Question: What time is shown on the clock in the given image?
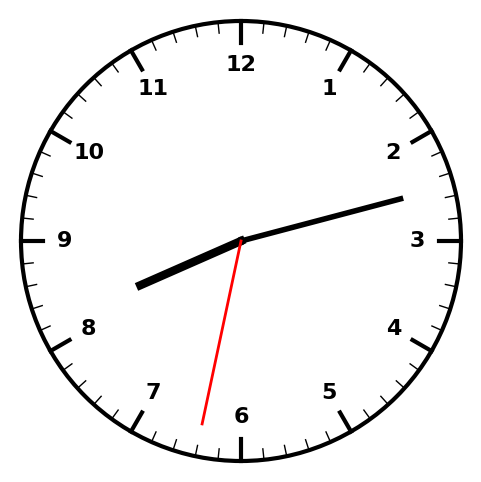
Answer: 08:12:32